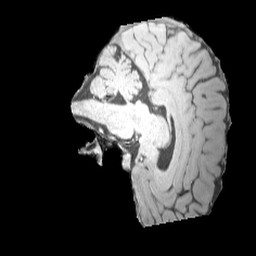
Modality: MP2RAGE
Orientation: sagittal